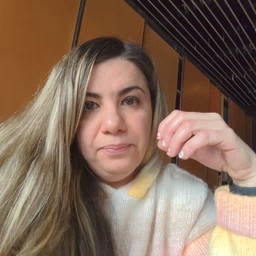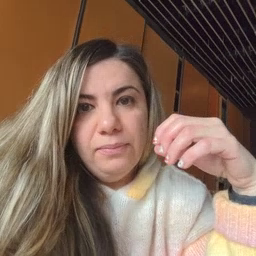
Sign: tiger